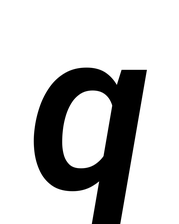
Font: Roboto-Italic_SemiBold_Italic